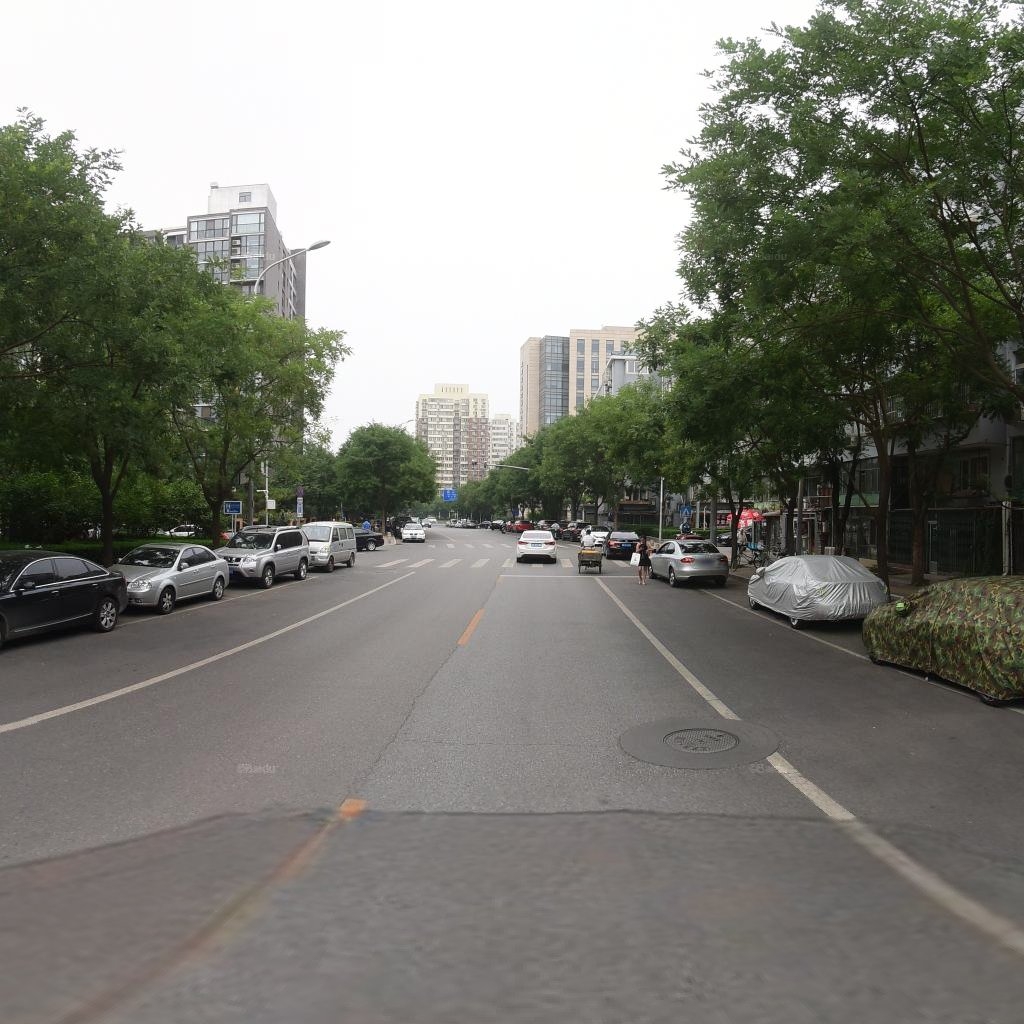
Region: Xicheng
Road damage annotations: transverse crack, longitudinal crack, manhole cover